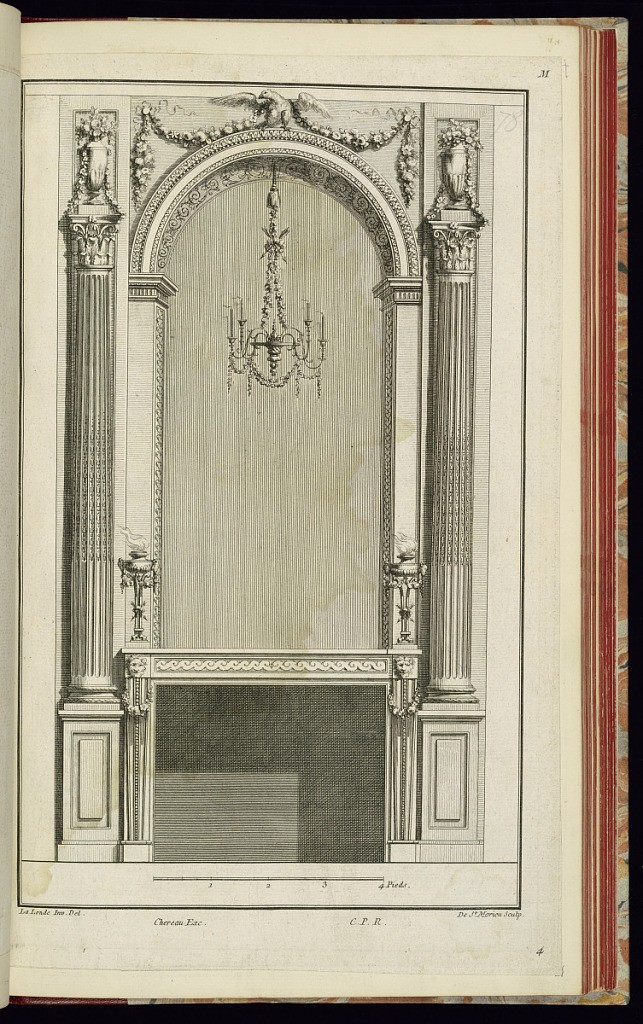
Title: Chimneypiece Design
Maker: Richard de Lalonde, French, active 1780–96
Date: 1775-1788
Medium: Etching on off-white laid paper
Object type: Print
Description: Chimneypiece design with a bird above the mirror draped in garland of flowers. In front of the hemicycle mirror hangs a four-arm chandelier. On either side of the mirror is a fluted column with a Corinthian capital, on top of which sits a vase with flowers emerging from its mouth. On the mantel, featuring a wave band, is a pair of burners. There is a scale bar of four French feet ("4 Pieds") at the bottom. The plate is signed and numbered.